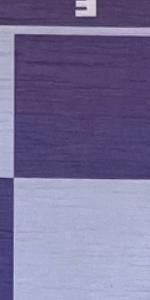
Label: Empty